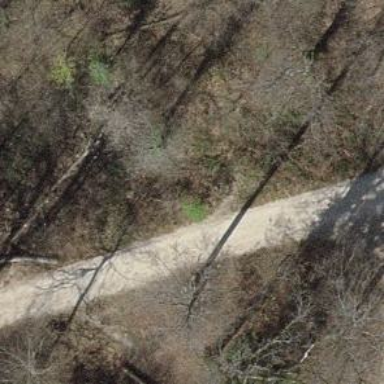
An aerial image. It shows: Path.